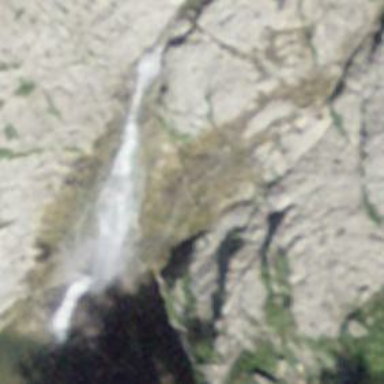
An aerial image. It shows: Beautiful waterfall.